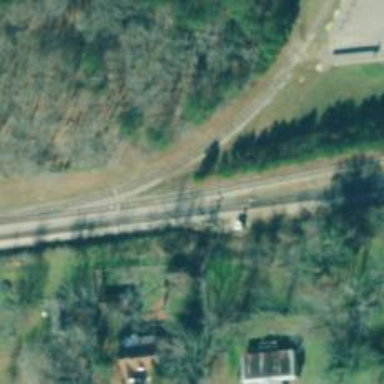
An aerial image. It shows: Railway spur service.